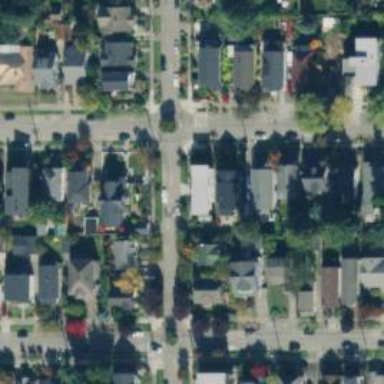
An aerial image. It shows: Residential road with separate sidewalk.